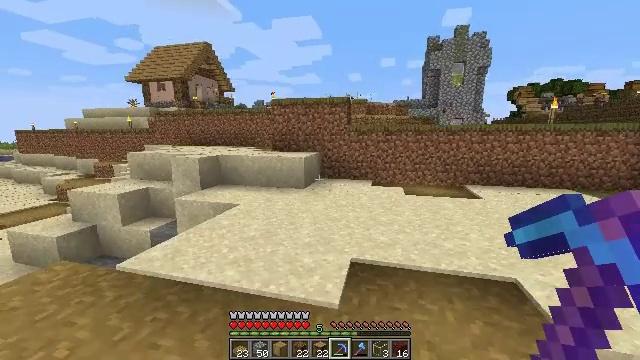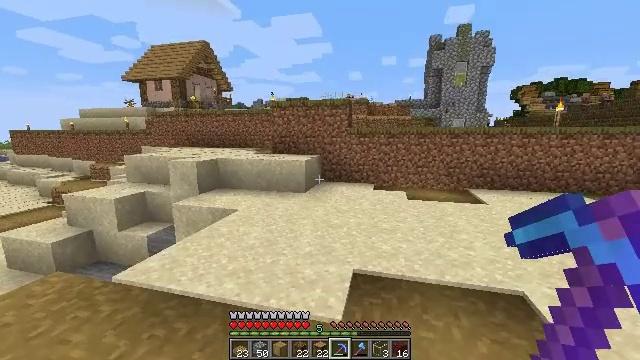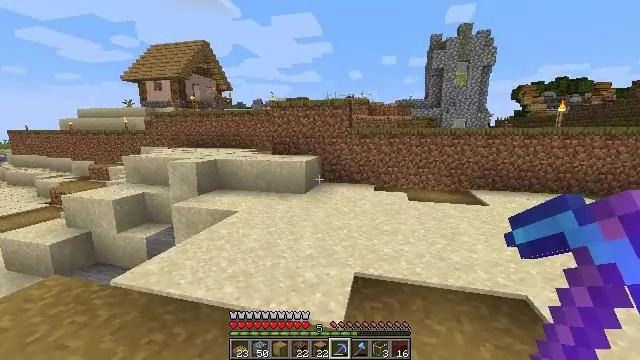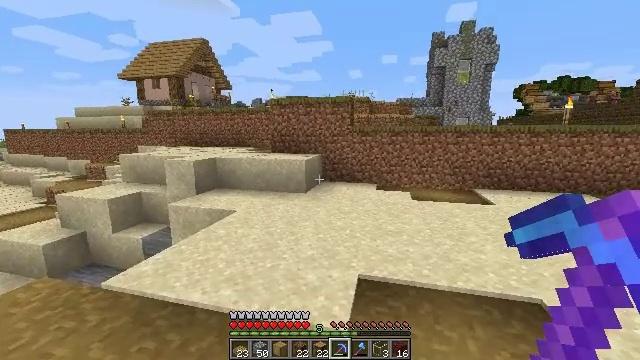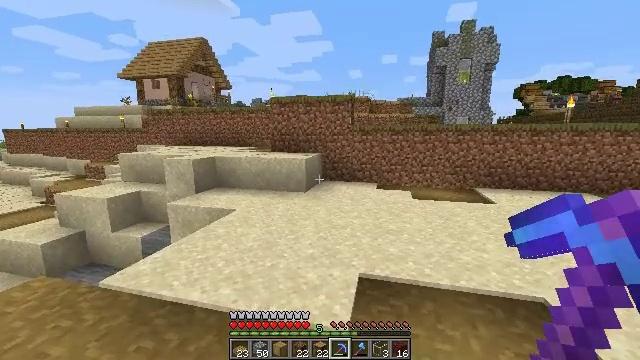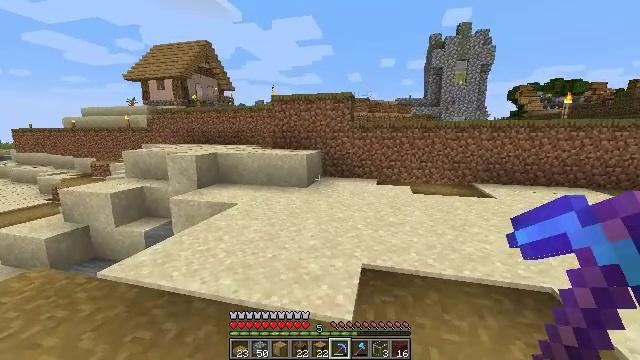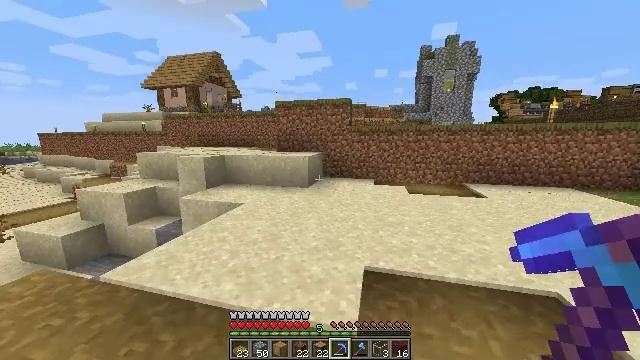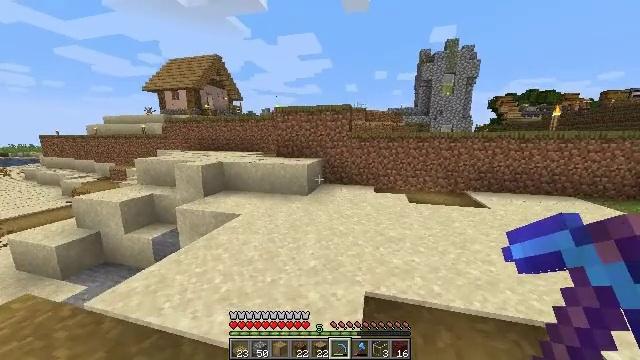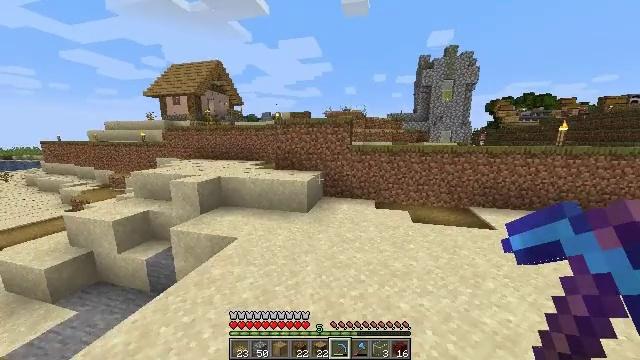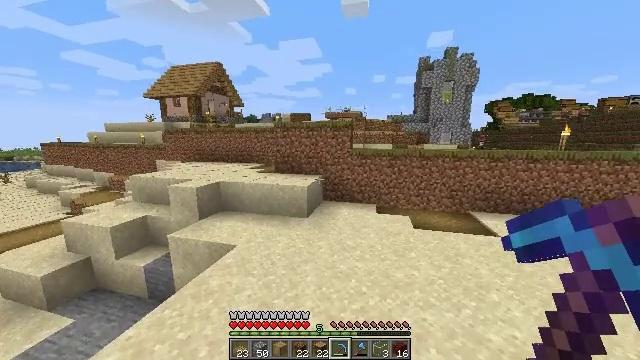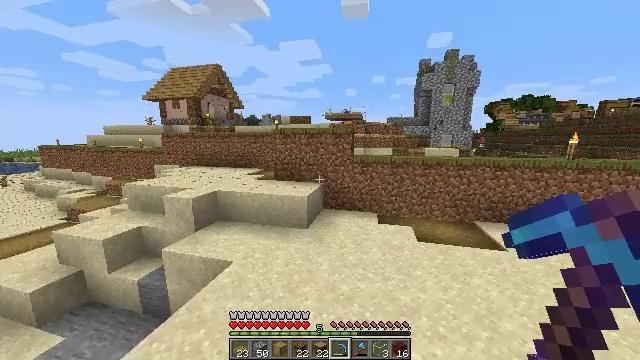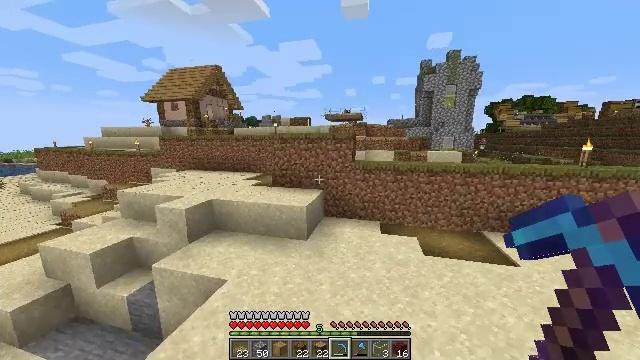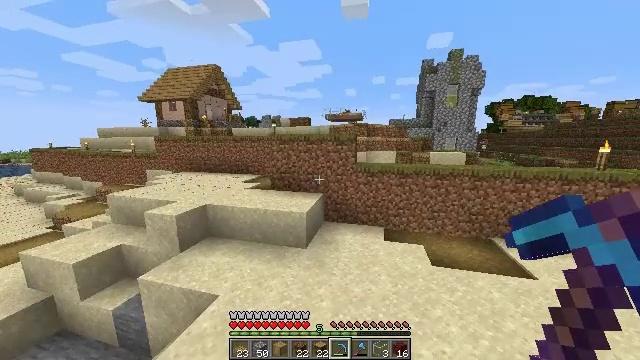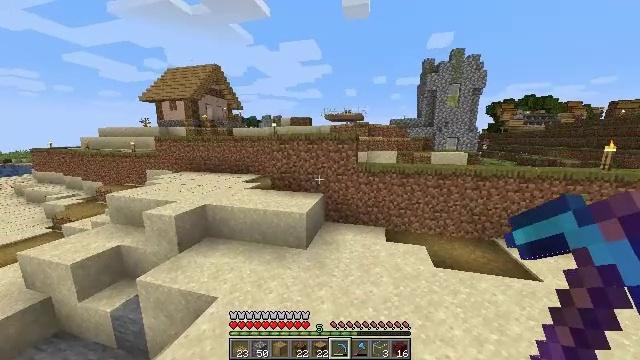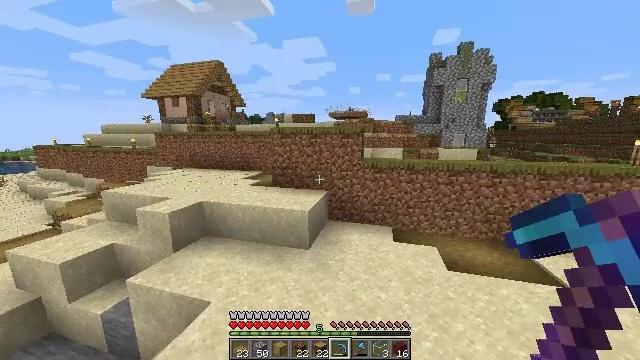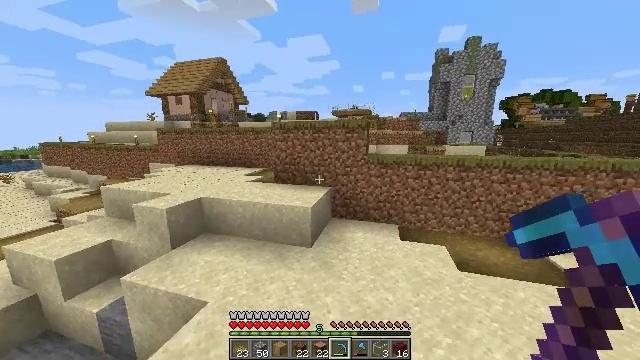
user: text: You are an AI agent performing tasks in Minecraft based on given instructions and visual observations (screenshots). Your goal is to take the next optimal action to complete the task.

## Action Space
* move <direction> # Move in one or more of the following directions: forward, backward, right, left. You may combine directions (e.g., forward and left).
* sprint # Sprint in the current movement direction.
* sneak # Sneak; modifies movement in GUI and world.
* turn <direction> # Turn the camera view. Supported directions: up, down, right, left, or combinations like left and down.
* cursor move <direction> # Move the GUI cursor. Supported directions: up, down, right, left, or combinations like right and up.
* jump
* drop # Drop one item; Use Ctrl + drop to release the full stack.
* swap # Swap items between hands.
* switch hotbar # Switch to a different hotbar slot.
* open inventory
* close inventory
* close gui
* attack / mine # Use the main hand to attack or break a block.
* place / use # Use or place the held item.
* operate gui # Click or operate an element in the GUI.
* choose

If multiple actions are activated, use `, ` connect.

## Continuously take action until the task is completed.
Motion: motion action
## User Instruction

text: Dig up potatoes from the soil.
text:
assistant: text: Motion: move forward, jump
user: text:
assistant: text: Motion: move forward, jump
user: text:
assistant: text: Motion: move forward, jump
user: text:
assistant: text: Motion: move forward, sprint, jump
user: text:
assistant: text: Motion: move forward, sprint, jump
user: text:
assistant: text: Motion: move forward, jump
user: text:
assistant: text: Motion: move forward, jump
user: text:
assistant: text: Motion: move forward, jump
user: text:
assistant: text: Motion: move forward, sprint, jump
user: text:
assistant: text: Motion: move forward, sprint, jump
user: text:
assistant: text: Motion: move forward, sprint, jump
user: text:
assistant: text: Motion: move forward, jump
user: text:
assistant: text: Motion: move forward, jump
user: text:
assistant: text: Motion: move forward, jump
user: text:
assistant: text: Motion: move forward, sprint, jump
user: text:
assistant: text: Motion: move forward, sprint, turn left, jump
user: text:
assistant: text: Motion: move forward, sprint, turn left, jump
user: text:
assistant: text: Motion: move forward, sprint, turn left and down, jump
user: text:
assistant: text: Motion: move forward, turn left and down, jump
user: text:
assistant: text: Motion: move forward, turn left, jump
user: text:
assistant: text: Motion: move forward, turn left, jump
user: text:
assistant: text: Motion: move forward, turn left, jump
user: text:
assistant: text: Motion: move forward, sprint, jump
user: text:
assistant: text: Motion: move forward, sprint, jump
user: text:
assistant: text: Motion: move forward, sprint, turn left, jump
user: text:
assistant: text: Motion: move forward, sprint, turn left, jump
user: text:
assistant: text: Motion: move forward, turn left and down, jump
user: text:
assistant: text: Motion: move forward, turn left, jump
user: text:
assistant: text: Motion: move forward, turn left, jump
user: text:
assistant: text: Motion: move forward, sprint, turn left, jump